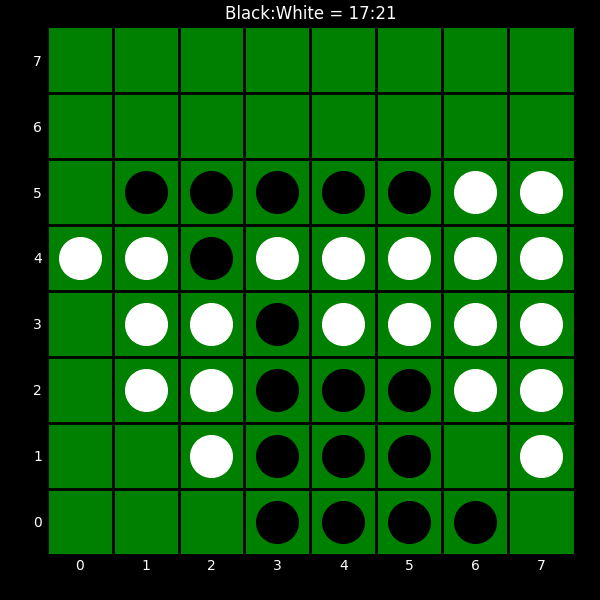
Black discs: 17
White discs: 21